Question: I have a problem on my iPad application using a UISplitView. Basically, I have another button which toggles a Popover (different from the basic splitview popover).
An image might explain my problem better:

The problem is only there in Portrait mode.
There are 2 cases possible:
- First tap is on the "Folders" button, second tap is on the "settings cogwheel" button, everything works well there: only one popover shows at a time, because I know how to register the action on the settings button.- First tap is on my "settings" button, second one is on the "folders" button. In this case I don't know how to dismiss the "settings" popover, because I don't know how to register the touch on the default button made available by the splitview.
(that's the problem on the picture)
Do you know how I could handle the touch event on the default "Folders" button offered by the splitview?
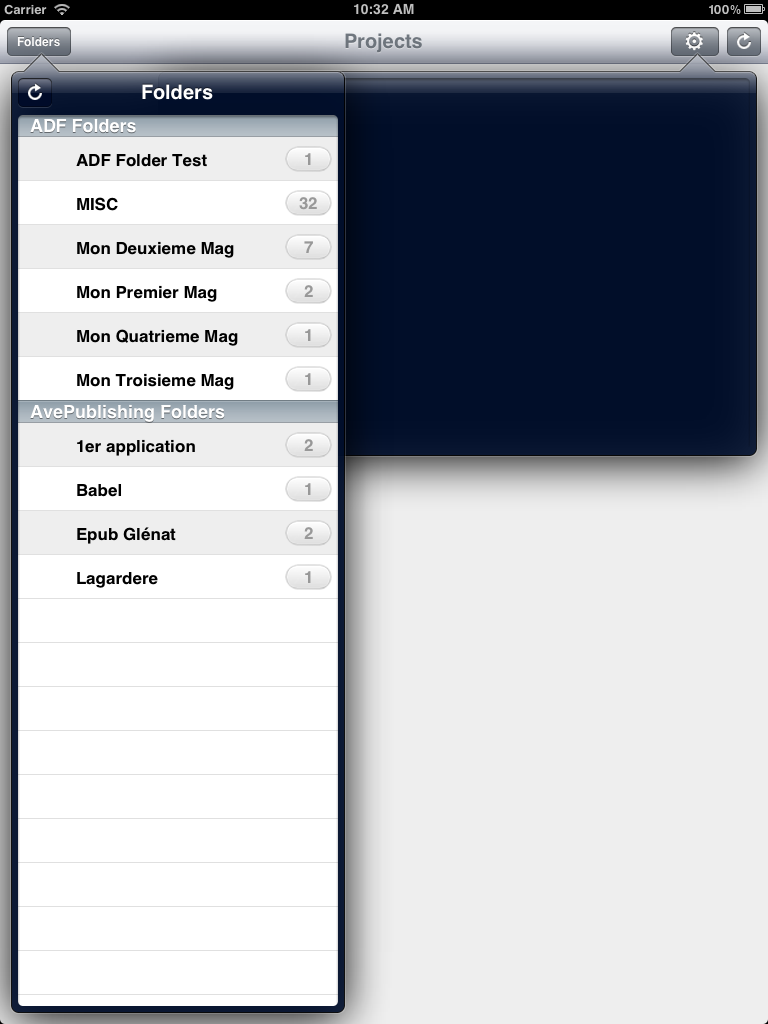
Answer: Fixed it! There's a delegate method called by the splitview when its popover is going to present a view controller, here it is:
'''
//-------------------------------------------------------------------------------------
// splitViewController:popoverController:willPresentViewController:
//-------------------------------------------------------------------------------------
- (void)splitViewController:(UISplitViewController *)svc
popoverController:(UIPopoverController *)pc
willPresentViewController:(UIViewController *)aViewController
{
[self.popoverSettings dismissPopoverAnimated:YES]; //dismiss the other popover here
}
'''
Apple's documentation <URL>